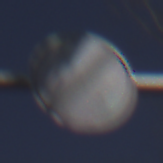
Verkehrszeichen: EndeSaemtlicherBegrenzungen
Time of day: Midday
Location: Outdoor (Nature)
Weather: Clear
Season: NotSpecified
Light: Natural